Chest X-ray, PA view. Patient: 43 years old, sex F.
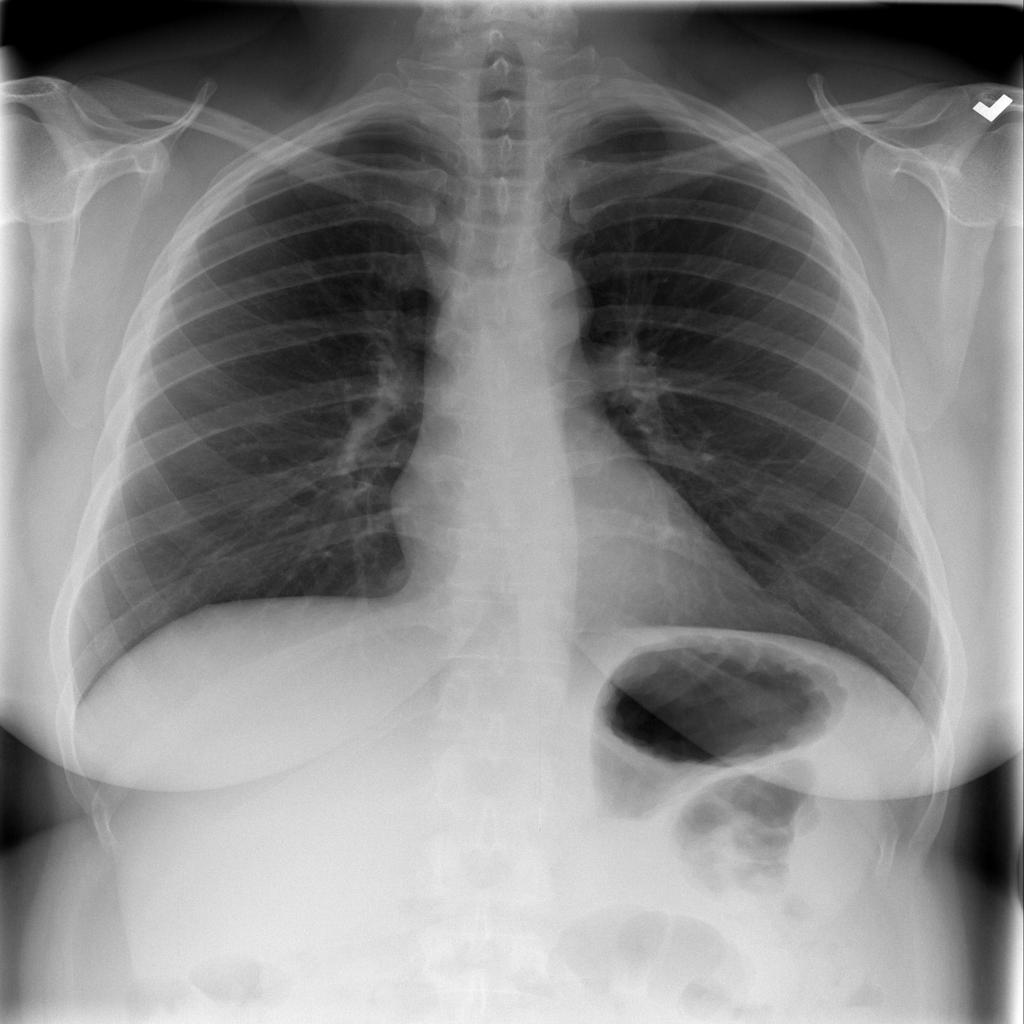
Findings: No Finding